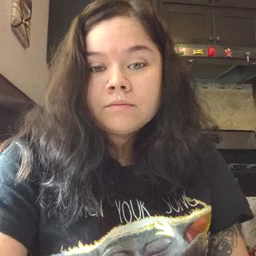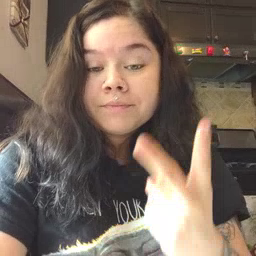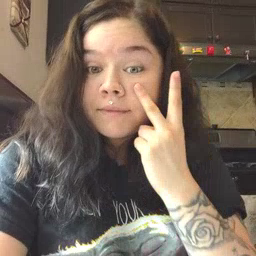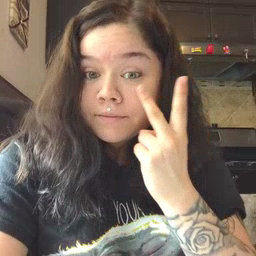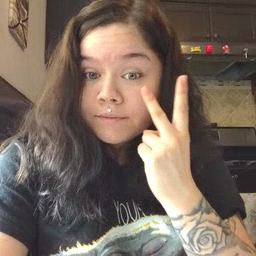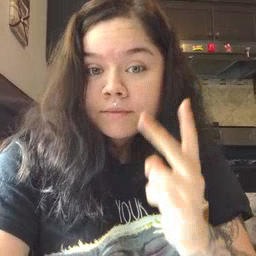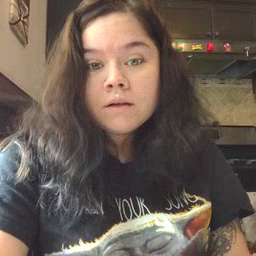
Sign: see